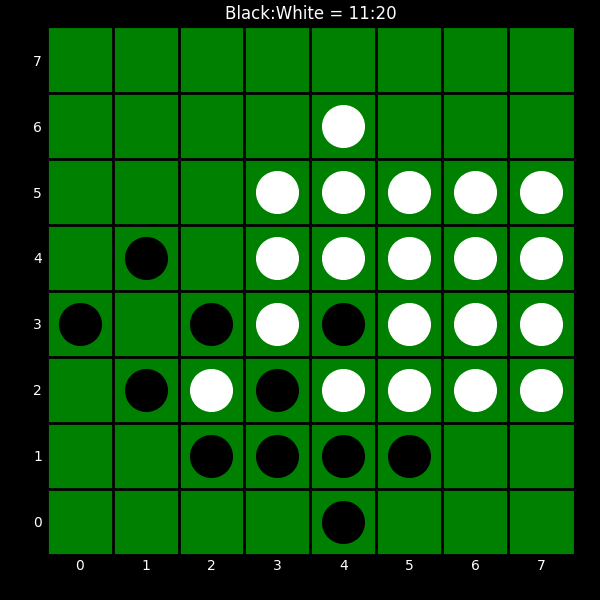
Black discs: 11
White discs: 20